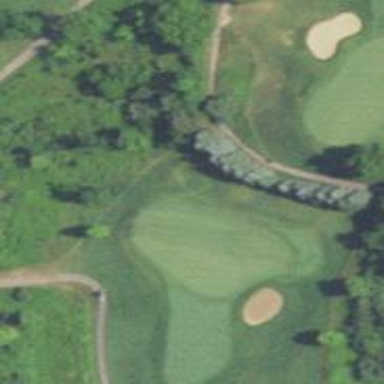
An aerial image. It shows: Golf hole.